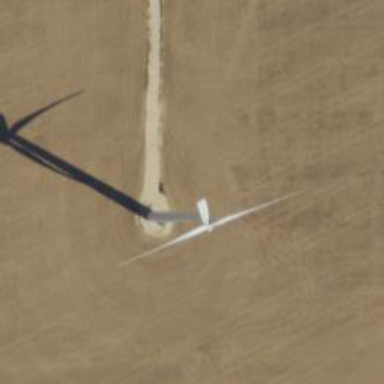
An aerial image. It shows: Wind turbine generator that utilizes wind as its source for generating electricity. It is of the horizontal axis type.